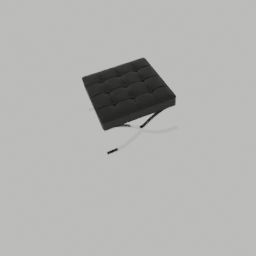
Label: furniture